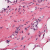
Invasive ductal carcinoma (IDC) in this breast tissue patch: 0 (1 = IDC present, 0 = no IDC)